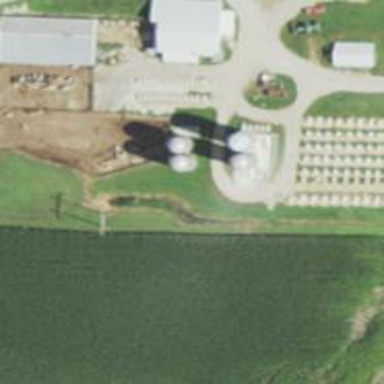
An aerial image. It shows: Silo.